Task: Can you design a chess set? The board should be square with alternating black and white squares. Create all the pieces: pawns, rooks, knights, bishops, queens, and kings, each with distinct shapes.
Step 1046:
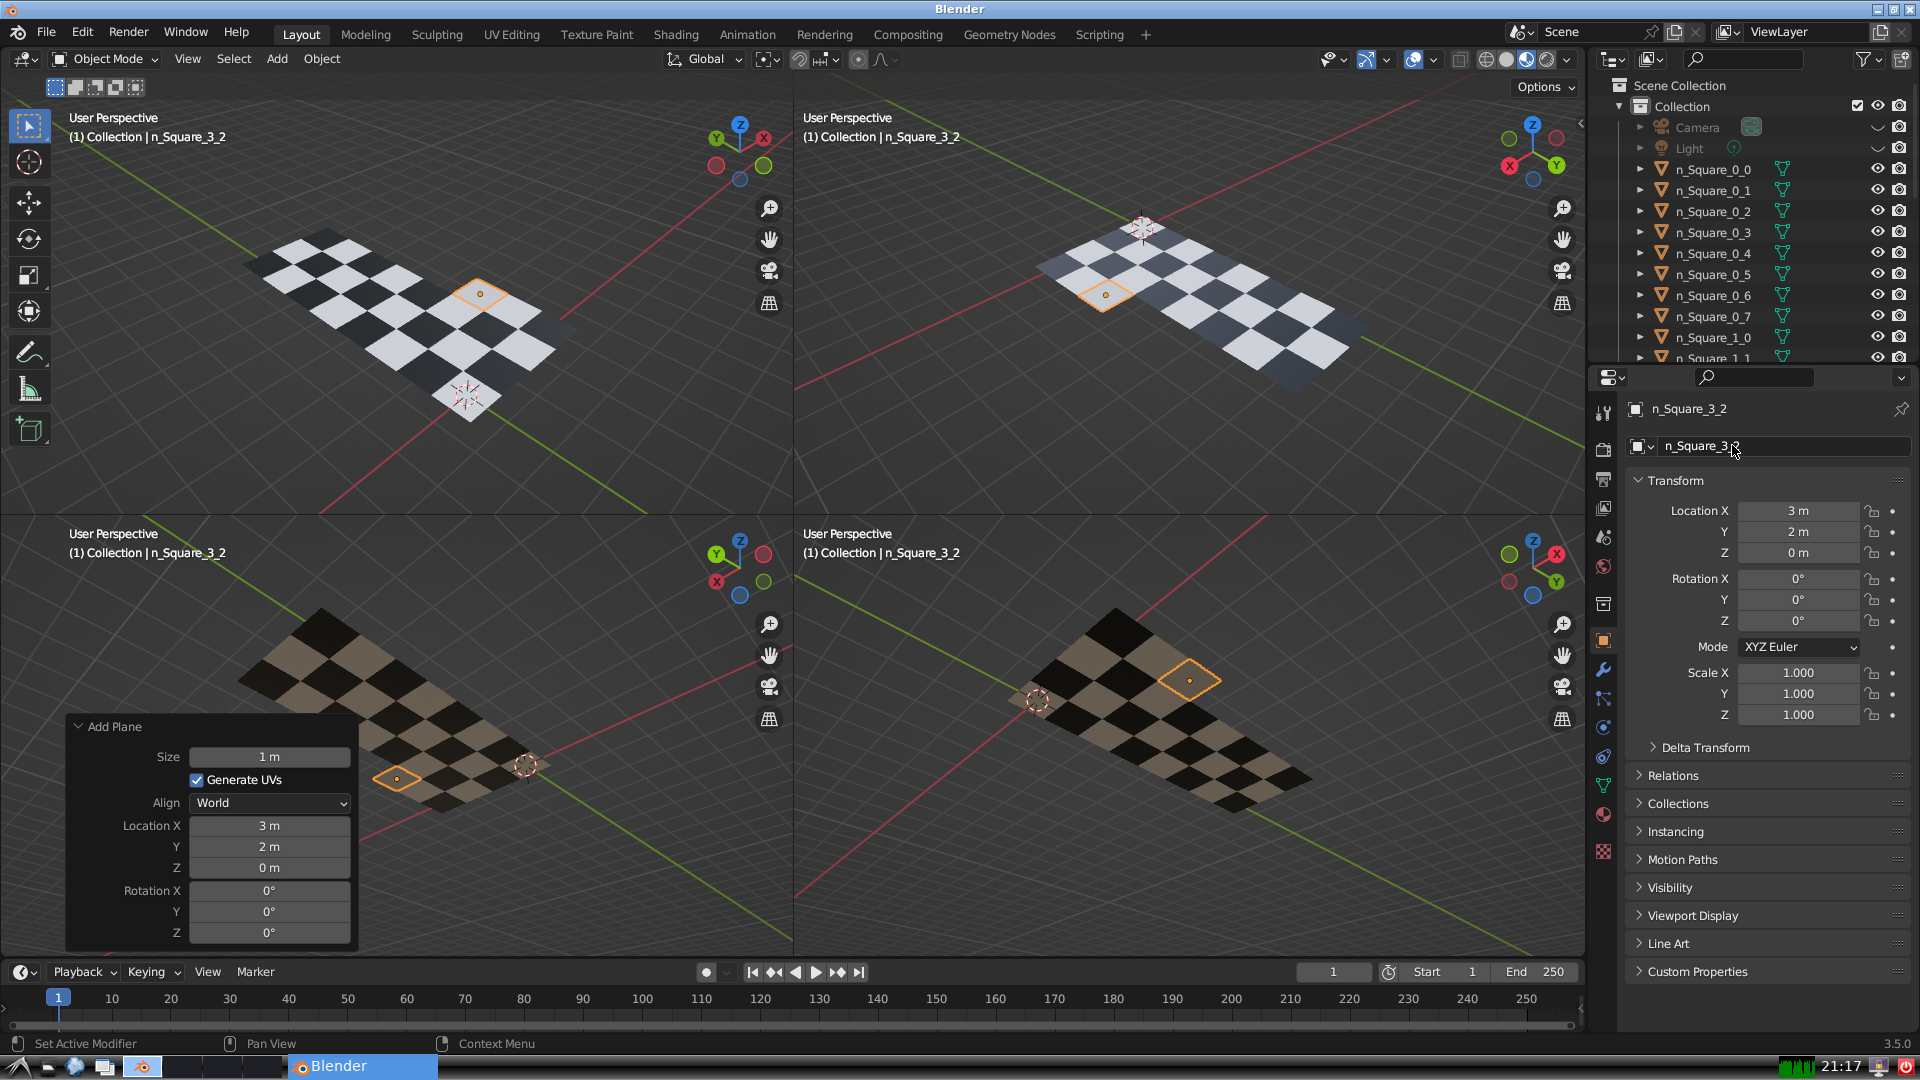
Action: {"mouse_move": [1603, 815]}